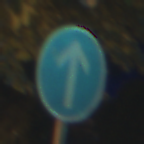
Verkehrszeichen: VorgeschriebeneFahrtrichtungGeradeaus
Umgebung: Outdoor, Urban
Tageszeit: Night
Wetter: PartlyCloudy
Licht: Artificial
Jahreszeit: NotSpecified
Kontrast: HighContrast